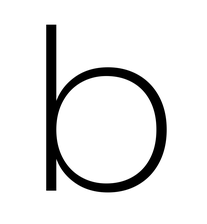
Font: Poppins-ExtraLight